Interaction volume radius: 5 \u00c5
Interaction volume height: 15 \u00c5
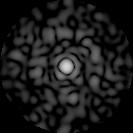
Disorder parameter: 0.8813